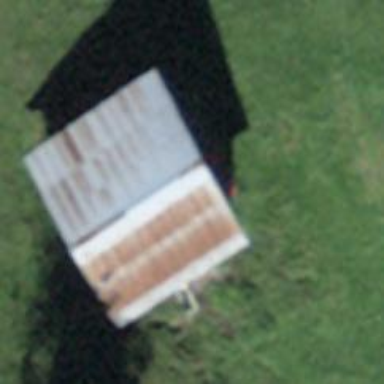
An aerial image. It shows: Rural barn.